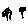
Label: flower